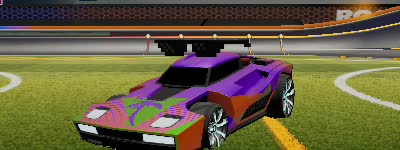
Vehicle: breakout